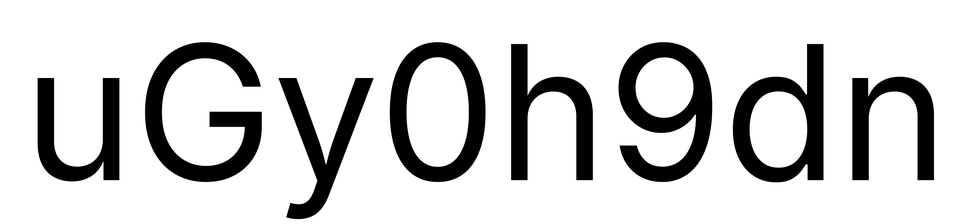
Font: Inter_Regular